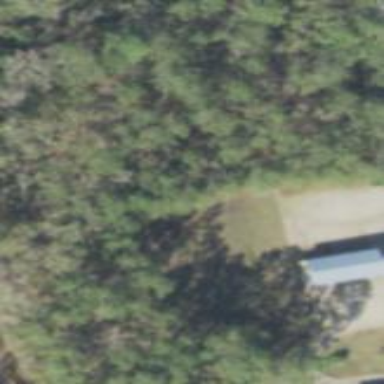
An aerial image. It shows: Mixed leaf woodland.